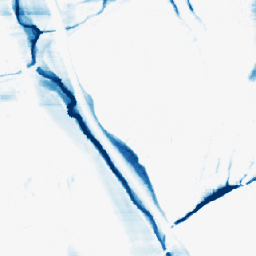
Category: morphological
Decomposition family: morphological_ellipse
Decomposition parameters: operation: closing
width: 5
height: 50
Upsampling method: area
Upsampling parameters: scale: 4
Upsampling scale: 4